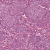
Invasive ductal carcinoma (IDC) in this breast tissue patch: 1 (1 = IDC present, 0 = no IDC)